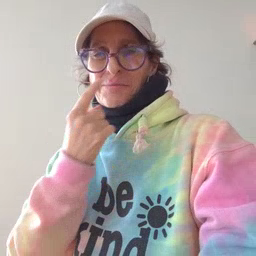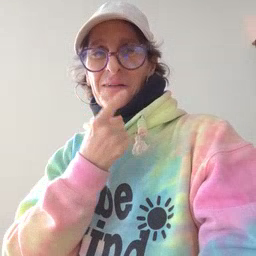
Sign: mouth